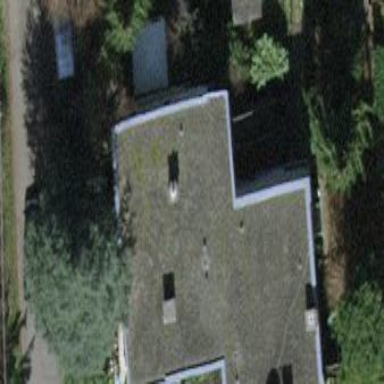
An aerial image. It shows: Flat roofed apartment building.